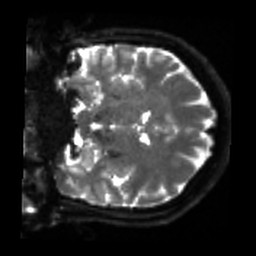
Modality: sbref
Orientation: coronal
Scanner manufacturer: siemens
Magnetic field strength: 3 T
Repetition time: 4 s
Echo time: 0.0594 s